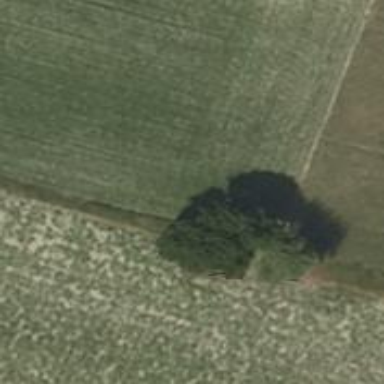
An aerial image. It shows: Evergreen broadleaved tree.